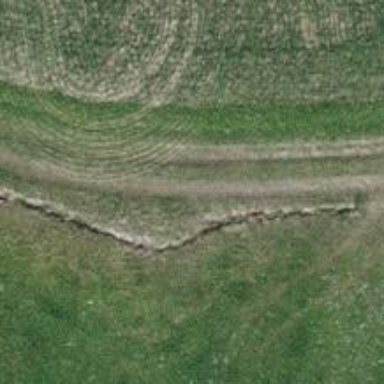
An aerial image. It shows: Ditch in the surroundings.